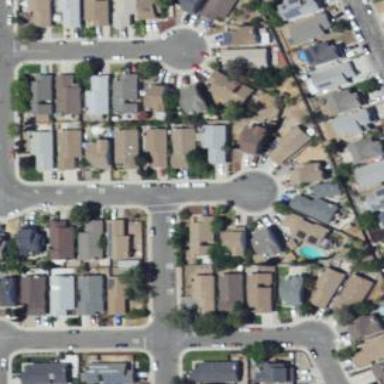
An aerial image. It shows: Single-family residential area.